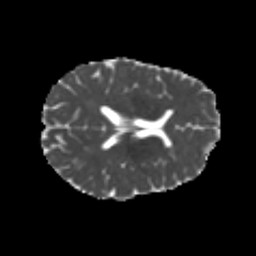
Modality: MD
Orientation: axial
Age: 26
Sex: female
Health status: healthy
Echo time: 0.074 s